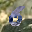
Label: 6